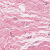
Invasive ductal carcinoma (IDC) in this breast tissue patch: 0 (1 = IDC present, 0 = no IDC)